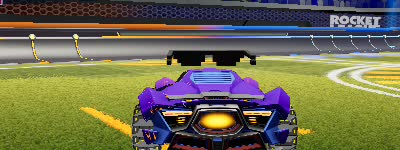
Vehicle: werewolf